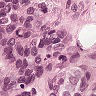
Metastatic tissue present: yes